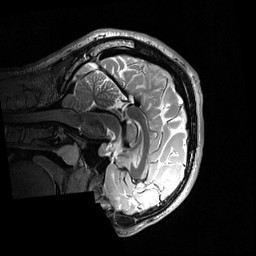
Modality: T2w
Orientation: sagittal
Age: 19
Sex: male
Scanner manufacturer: siemens
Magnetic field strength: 3 T
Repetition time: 3.2 s
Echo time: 0.566 s